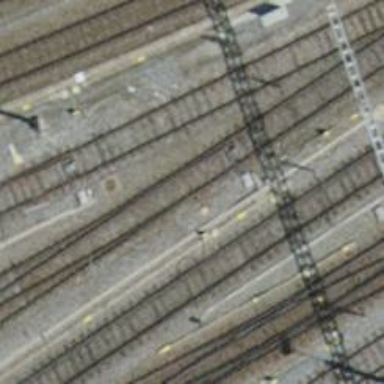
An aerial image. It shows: Railway switch with the turnout side on the right.